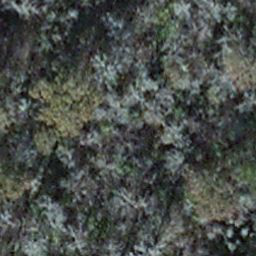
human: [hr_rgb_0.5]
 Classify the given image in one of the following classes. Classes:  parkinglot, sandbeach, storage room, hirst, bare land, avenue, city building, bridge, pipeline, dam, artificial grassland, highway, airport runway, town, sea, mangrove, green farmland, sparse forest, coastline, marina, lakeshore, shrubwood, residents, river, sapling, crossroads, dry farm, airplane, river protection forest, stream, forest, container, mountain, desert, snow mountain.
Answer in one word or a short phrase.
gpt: sapling